Field crop: maize
Growth stage: 1
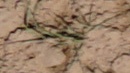
Species: lolium